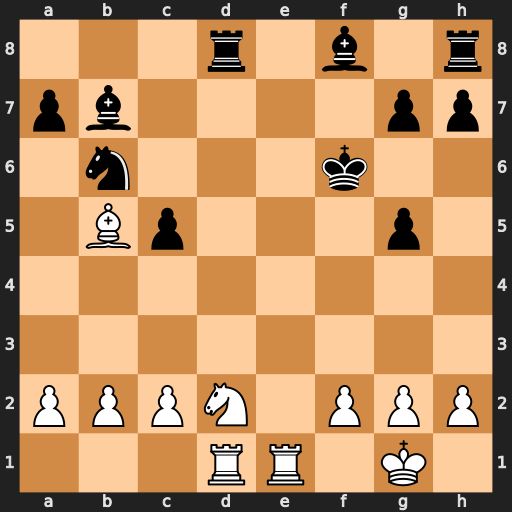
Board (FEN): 3r1b1r/pb4pp/1n3k2/1Bp3p1/8/8/PPPN1PPP/3RR1K1
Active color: w
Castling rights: -
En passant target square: -
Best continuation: Ne4+ Bxe4 Rxd8